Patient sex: M
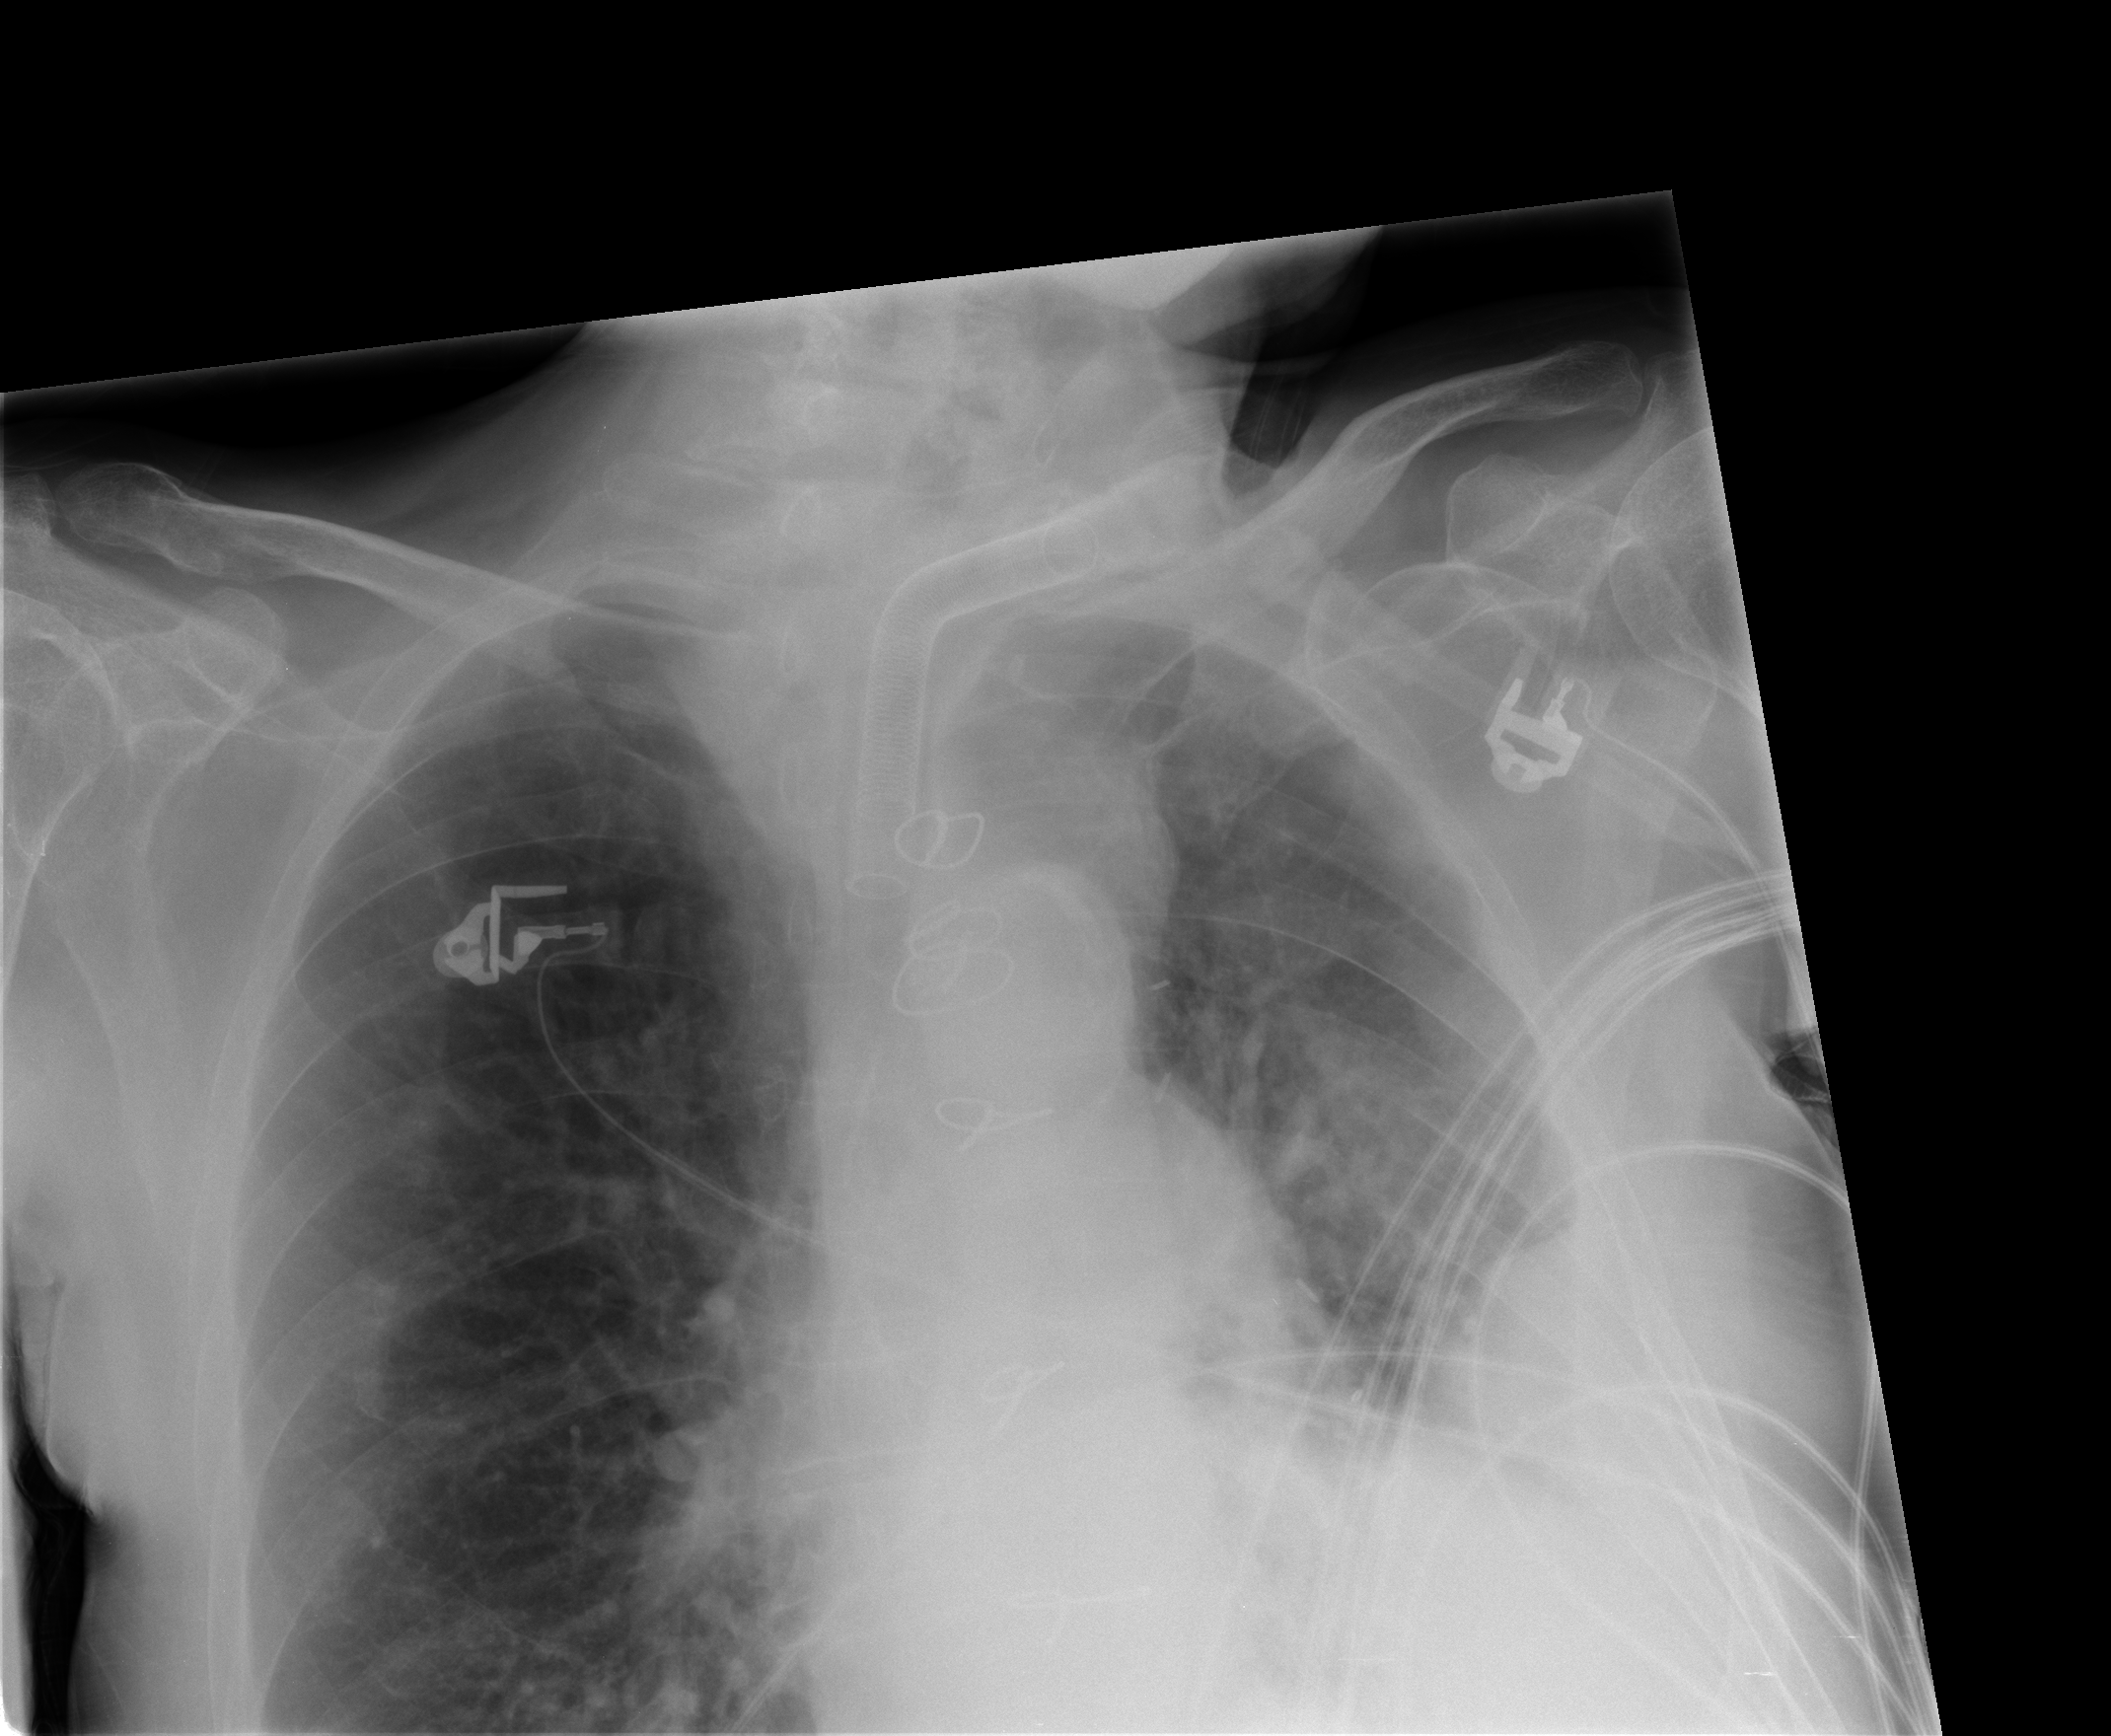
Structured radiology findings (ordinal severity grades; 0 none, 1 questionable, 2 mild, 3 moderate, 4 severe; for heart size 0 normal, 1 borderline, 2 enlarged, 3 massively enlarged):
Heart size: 1
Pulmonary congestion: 0
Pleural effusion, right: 0
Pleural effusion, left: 3
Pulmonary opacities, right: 0
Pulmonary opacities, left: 3
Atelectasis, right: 2
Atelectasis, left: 2